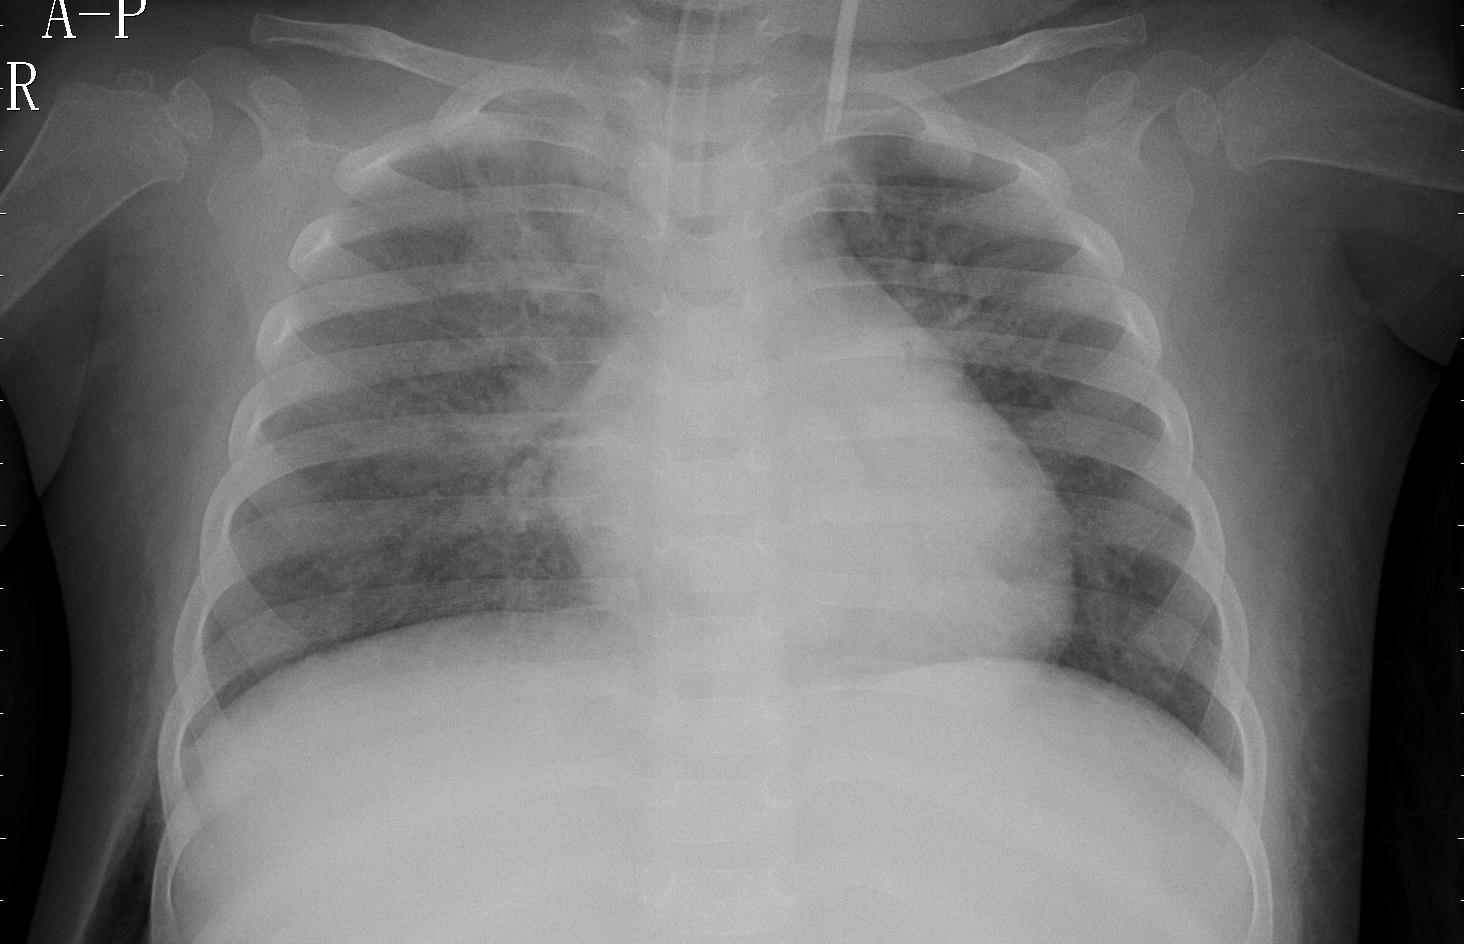
Diagnosis: PNEUMONIA